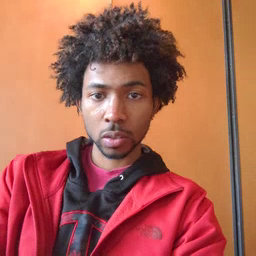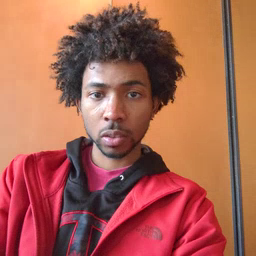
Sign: doll